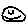
Label: smiley face